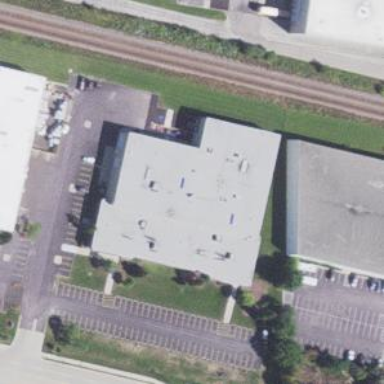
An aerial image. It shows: Building.